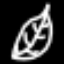
Label: leaf